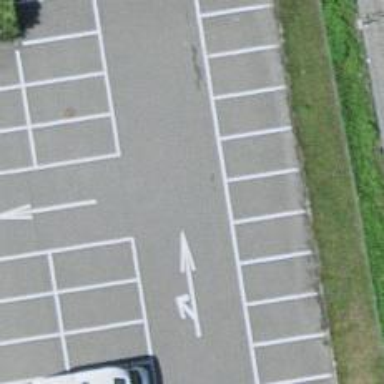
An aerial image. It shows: Asphalt parking aisle designated as service road.